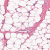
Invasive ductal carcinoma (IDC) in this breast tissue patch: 0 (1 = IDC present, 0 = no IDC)